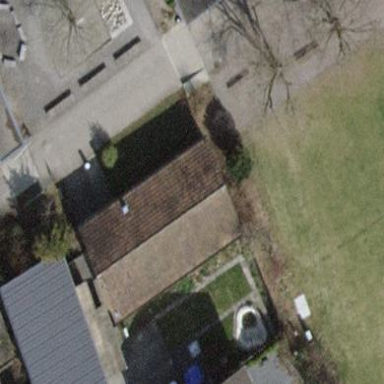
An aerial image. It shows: Kindergarten building.